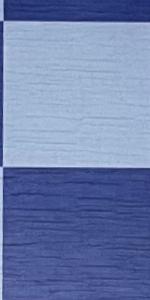
Label: Empty